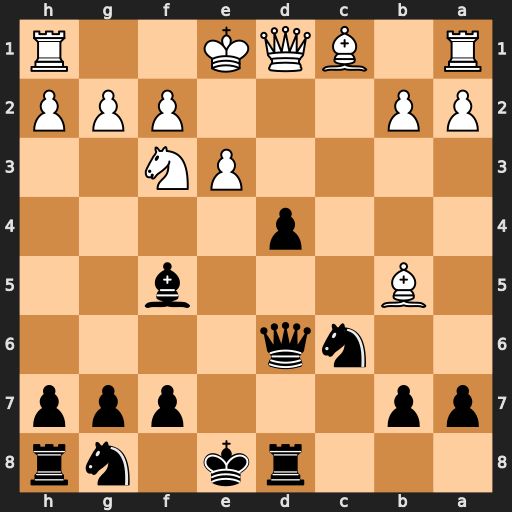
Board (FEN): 3rk1nr/pp3ppp/2nq4/1B3b2/3p4/4PN2/PP3PPP/R1BQK2R
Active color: b
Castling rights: KQk
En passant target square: -
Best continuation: Qb4+ Qd2 Qxb5